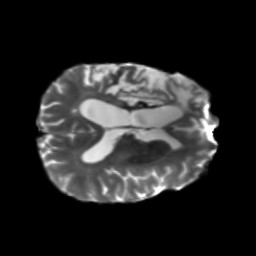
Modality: T2w
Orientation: axial
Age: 56
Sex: male
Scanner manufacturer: siemens
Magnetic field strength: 3 T
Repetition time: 5.25 s
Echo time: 0.08 s